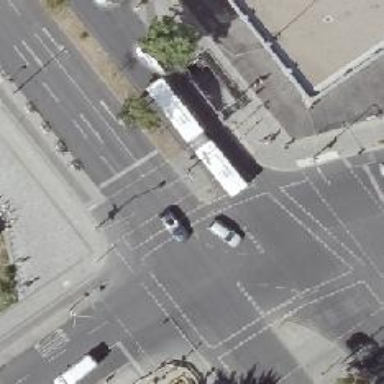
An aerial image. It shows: Crossing with traffic signals.